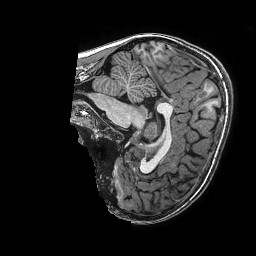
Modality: T1w
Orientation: sagittal
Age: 11
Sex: male
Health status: ill
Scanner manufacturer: ge
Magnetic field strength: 3 T
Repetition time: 0.0077 s
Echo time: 0.003436 s